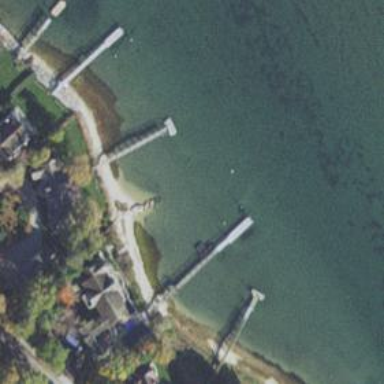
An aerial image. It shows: Breakwater structure.